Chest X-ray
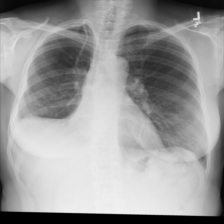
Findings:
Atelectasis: negative
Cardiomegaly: negative
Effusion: negative
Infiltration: negative
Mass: negative
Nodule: negative
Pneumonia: negative
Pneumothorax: negative
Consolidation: negative
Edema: negative
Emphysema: negative
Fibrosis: negative
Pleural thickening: negative
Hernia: negative